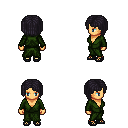
a pixel art fantasy rpg character, female body template, human, tanned skin, green robe, metal pants, raven pageboy hairstyle, ghillies, four views (front, back, left, right), 2x2 character sprite sheet, small pixel art, hard edges, no anti-aliasing